Question: I have an ImageView. This is the code I am using to add image to the ImageView
'''
var imgstr = pf["ImageFileName"] as String
image = UIImage(named: imgstr)!
println(imgstr) //the output here is abc.png
self.Imageview.image = image
'''
Now I have the image in my Project folder as you can see in the screenshot
Still I am getting this error at run time
> fatal error: unexpectedly found nil while unwrapping an Optional value
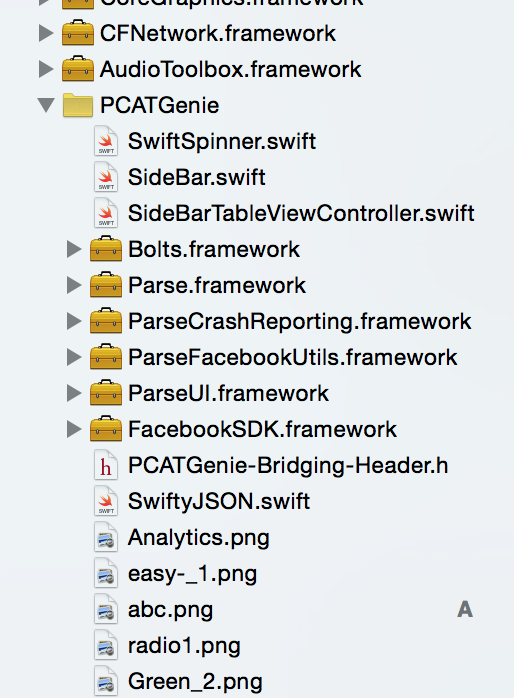
Answer: Add your images to Images.xcassets

'''
imageView.image = UIImage(named:"abc")
'''